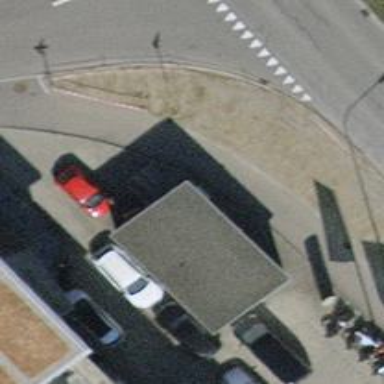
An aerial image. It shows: Service building.